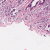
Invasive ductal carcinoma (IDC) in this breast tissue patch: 1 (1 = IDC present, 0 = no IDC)